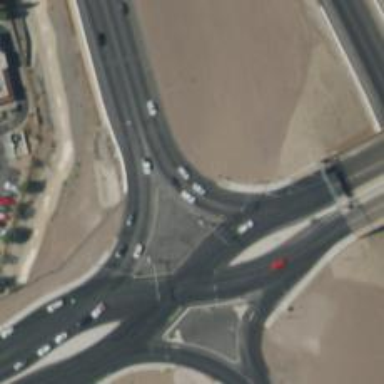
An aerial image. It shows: Motorway link with asphalt surface leading to diverging diamond interchange (DDI).